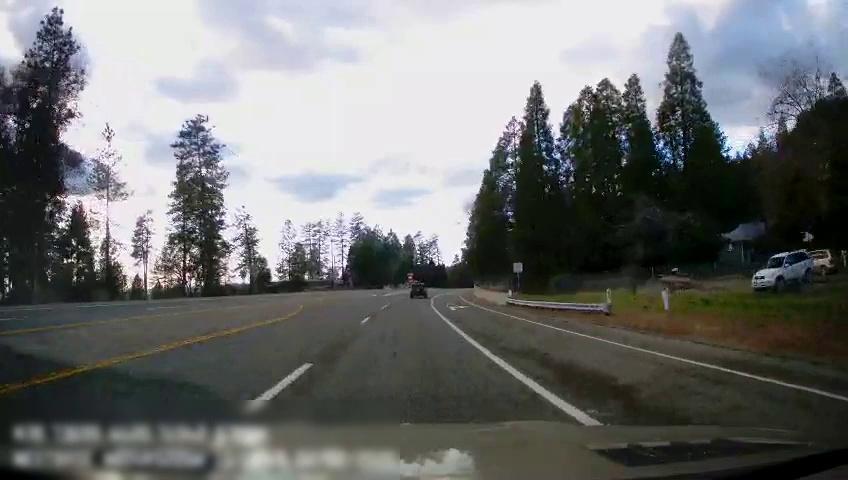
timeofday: Day
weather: Cloudy
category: Drivable Space
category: Vehicles | SUV
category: Vehicles | Car
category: Vehicles | Car
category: Lanes | Opposite Lane
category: Lanes | Alternate Lane
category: Lanes | Opposite Lane
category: Lanes | Current Lane
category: Lanes | Alternate Lane
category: Lanes | Alternate Lane